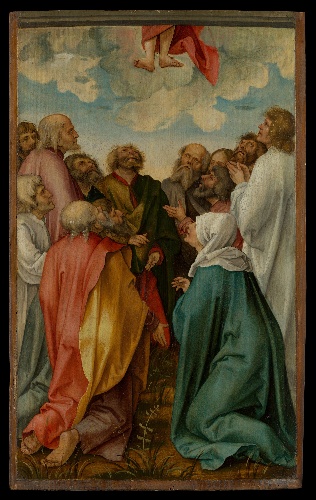
Title: The Ascension of Christ
Artist: Hans Süss von Kulmbach
Artist bio: German, Kulmbach ca. 1480–1522 Nuremberg
Date: 1513
Object type: Painting
Classification: Paintings
Medium: Oil on fir
Dimensions: Overall 24 1/4 x 15 in. (61.5 x 38.1 cm); painted surface 24 1/4 x 14 1/8 in. (61.5 x 35.9 cm)
Department: European Paintings
Credit line: Rogers Fund, 1921
Accession year: 1921
Repository: Metropolitan Museum of Art, New York, NY
Tags: Apostles|Christ|Virgin Mary